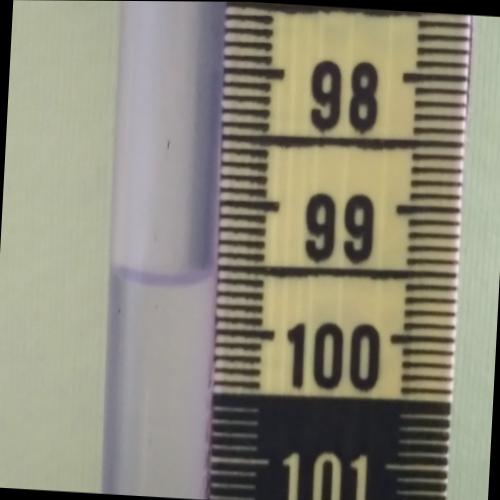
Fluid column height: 99.6 cm